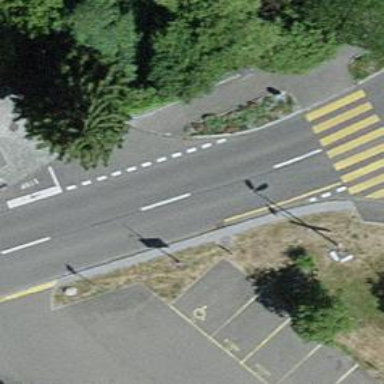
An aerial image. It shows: Kerb barrier.